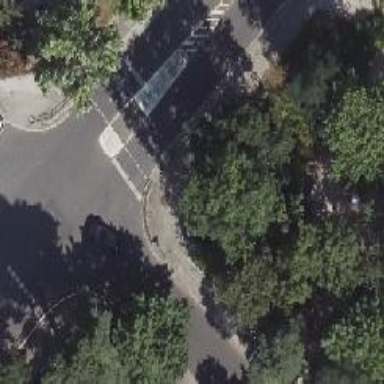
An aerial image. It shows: Footway with asphalt surface and crossing that includes island.